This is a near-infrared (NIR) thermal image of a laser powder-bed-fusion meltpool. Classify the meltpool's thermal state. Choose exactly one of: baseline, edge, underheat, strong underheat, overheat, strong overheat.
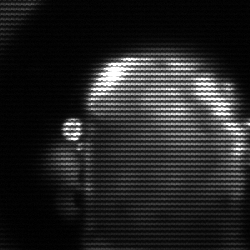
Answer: baseline